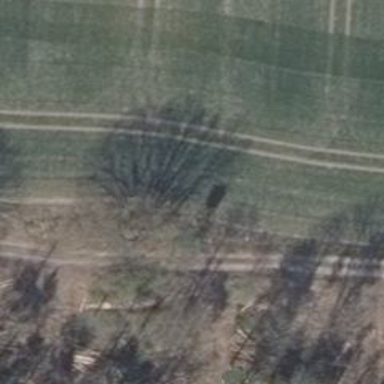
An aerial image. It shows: Hunting stand.